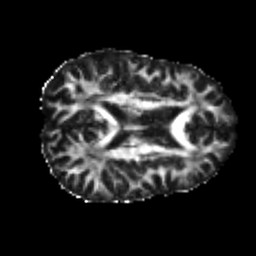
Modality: FA
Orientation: axial
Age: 25
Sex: male
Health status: healthy
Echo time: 0.074 s